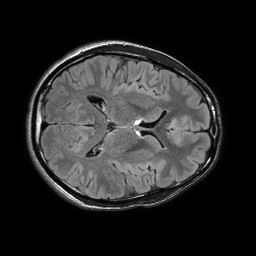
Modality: FLAIR
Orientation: axial
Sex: male
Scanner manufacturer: philips
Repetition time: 11 s
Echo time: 0.125 s